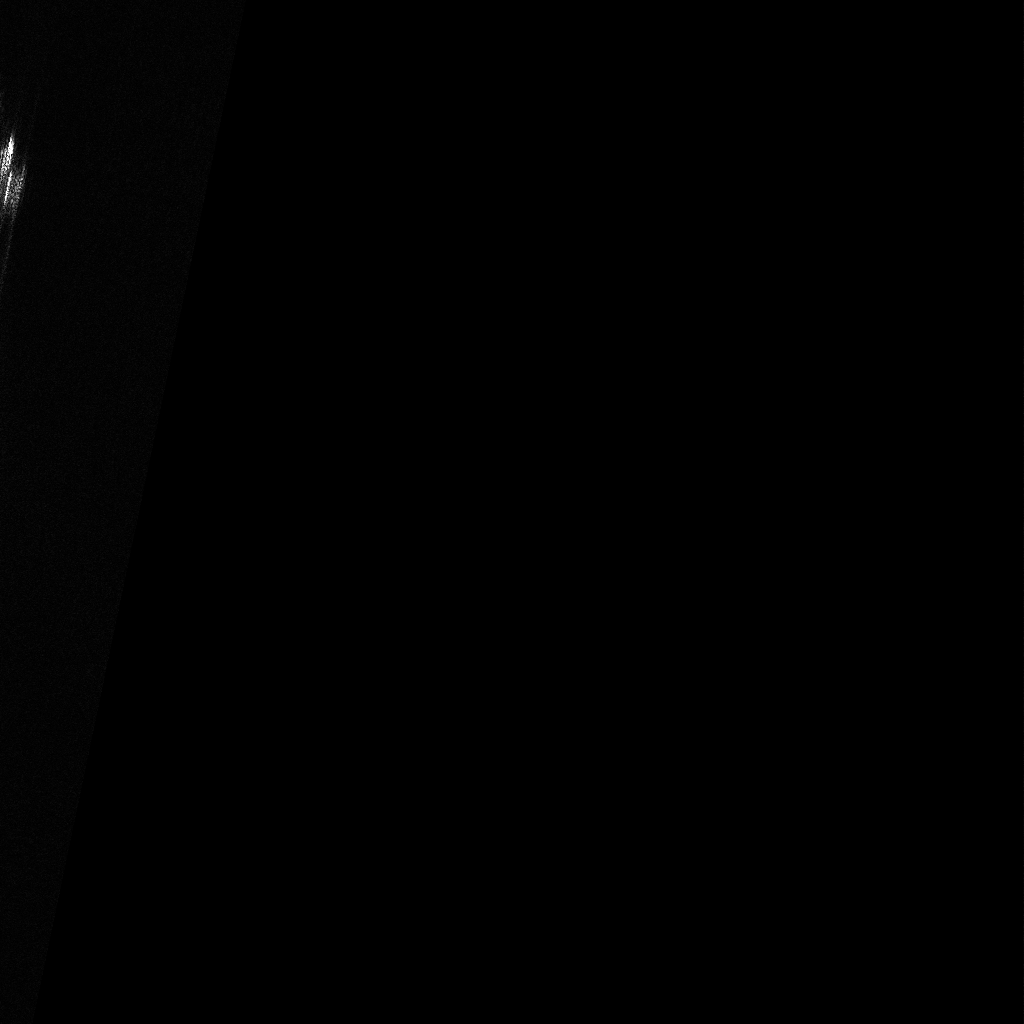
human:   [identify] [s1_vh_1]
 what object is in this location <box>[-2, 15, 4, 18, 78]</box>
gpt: <ref>1 large container at the top left</ref>